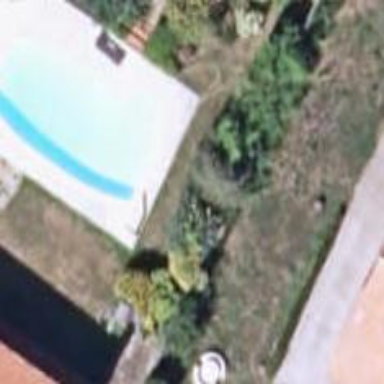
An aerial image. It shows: Swimming pool located in leisure land.